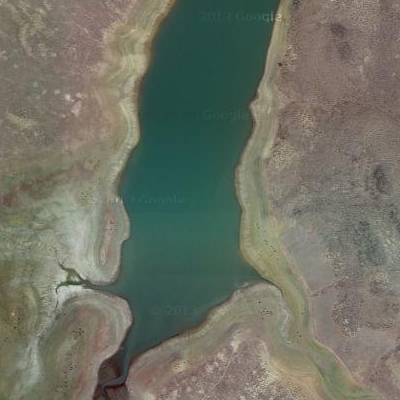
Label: RiverLake